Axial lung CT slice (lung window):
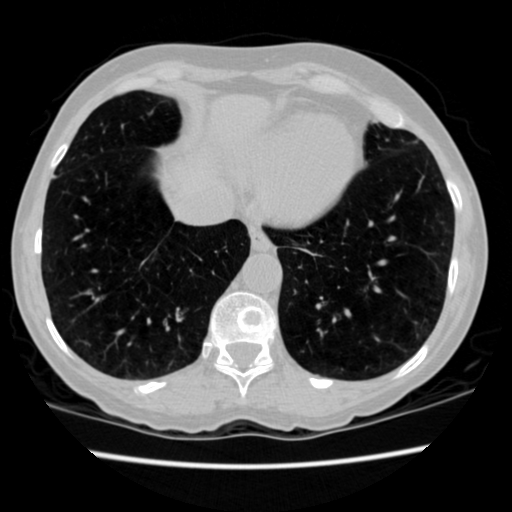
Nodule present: no